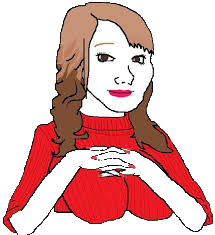
Label: 5_Abusive_Wife